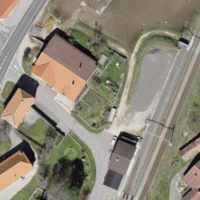
EUNIS habitat code: 54
Species observed at this site:
Streptopelia decaocto
Milvus milvus